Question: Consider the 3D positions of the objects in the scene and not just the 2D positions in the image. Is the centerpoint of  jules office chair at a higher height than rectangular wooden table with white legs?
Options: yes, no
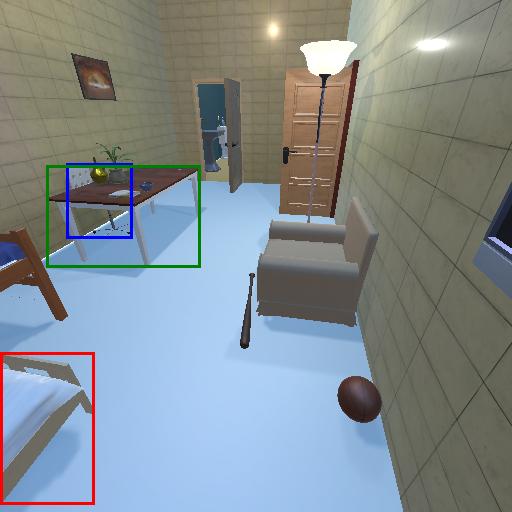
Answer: yes